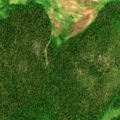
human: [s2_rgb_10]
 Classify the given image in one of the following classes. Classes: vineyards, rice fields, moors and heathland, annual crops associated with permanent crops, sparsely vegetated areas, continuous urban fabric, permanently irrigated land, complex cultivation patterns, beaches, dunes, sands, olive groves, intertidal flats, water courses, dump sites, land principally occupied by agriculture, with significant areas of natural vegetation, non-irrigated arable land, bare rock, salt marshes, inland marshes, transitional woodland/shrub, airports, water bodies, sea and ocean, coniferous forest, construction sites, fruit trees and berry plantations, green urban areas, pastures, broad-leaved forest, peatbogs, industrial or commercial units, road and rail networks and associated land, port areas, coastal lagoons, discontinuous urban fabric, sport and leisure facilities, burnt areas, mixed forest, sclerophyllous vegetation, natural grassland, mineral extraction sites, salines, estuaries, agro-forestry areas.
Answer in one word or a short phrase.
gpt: broad-leaved forest, coniferous forest, peatbogs